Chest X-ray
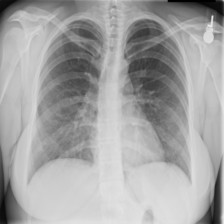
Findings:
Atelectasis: negative
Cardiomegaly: negative
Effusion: negative
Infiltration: negative
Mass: negative
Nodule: negative
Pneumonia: negative
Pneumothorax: negative
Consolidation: negative
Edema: negative
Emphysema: negative
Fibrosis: negative
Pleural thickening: negative
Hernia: negative